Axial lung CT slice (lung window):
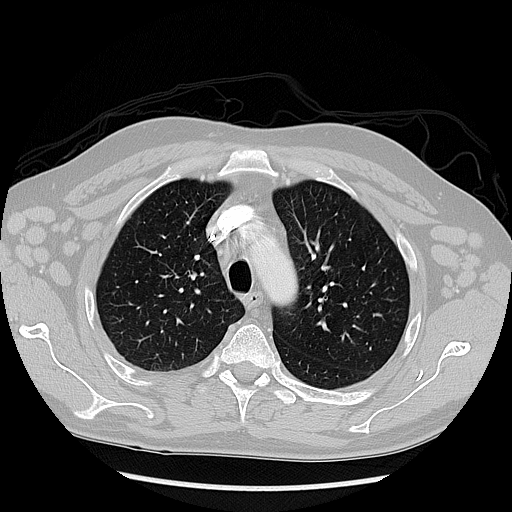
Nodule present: no